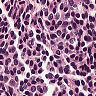
Metastatic tissue present: no